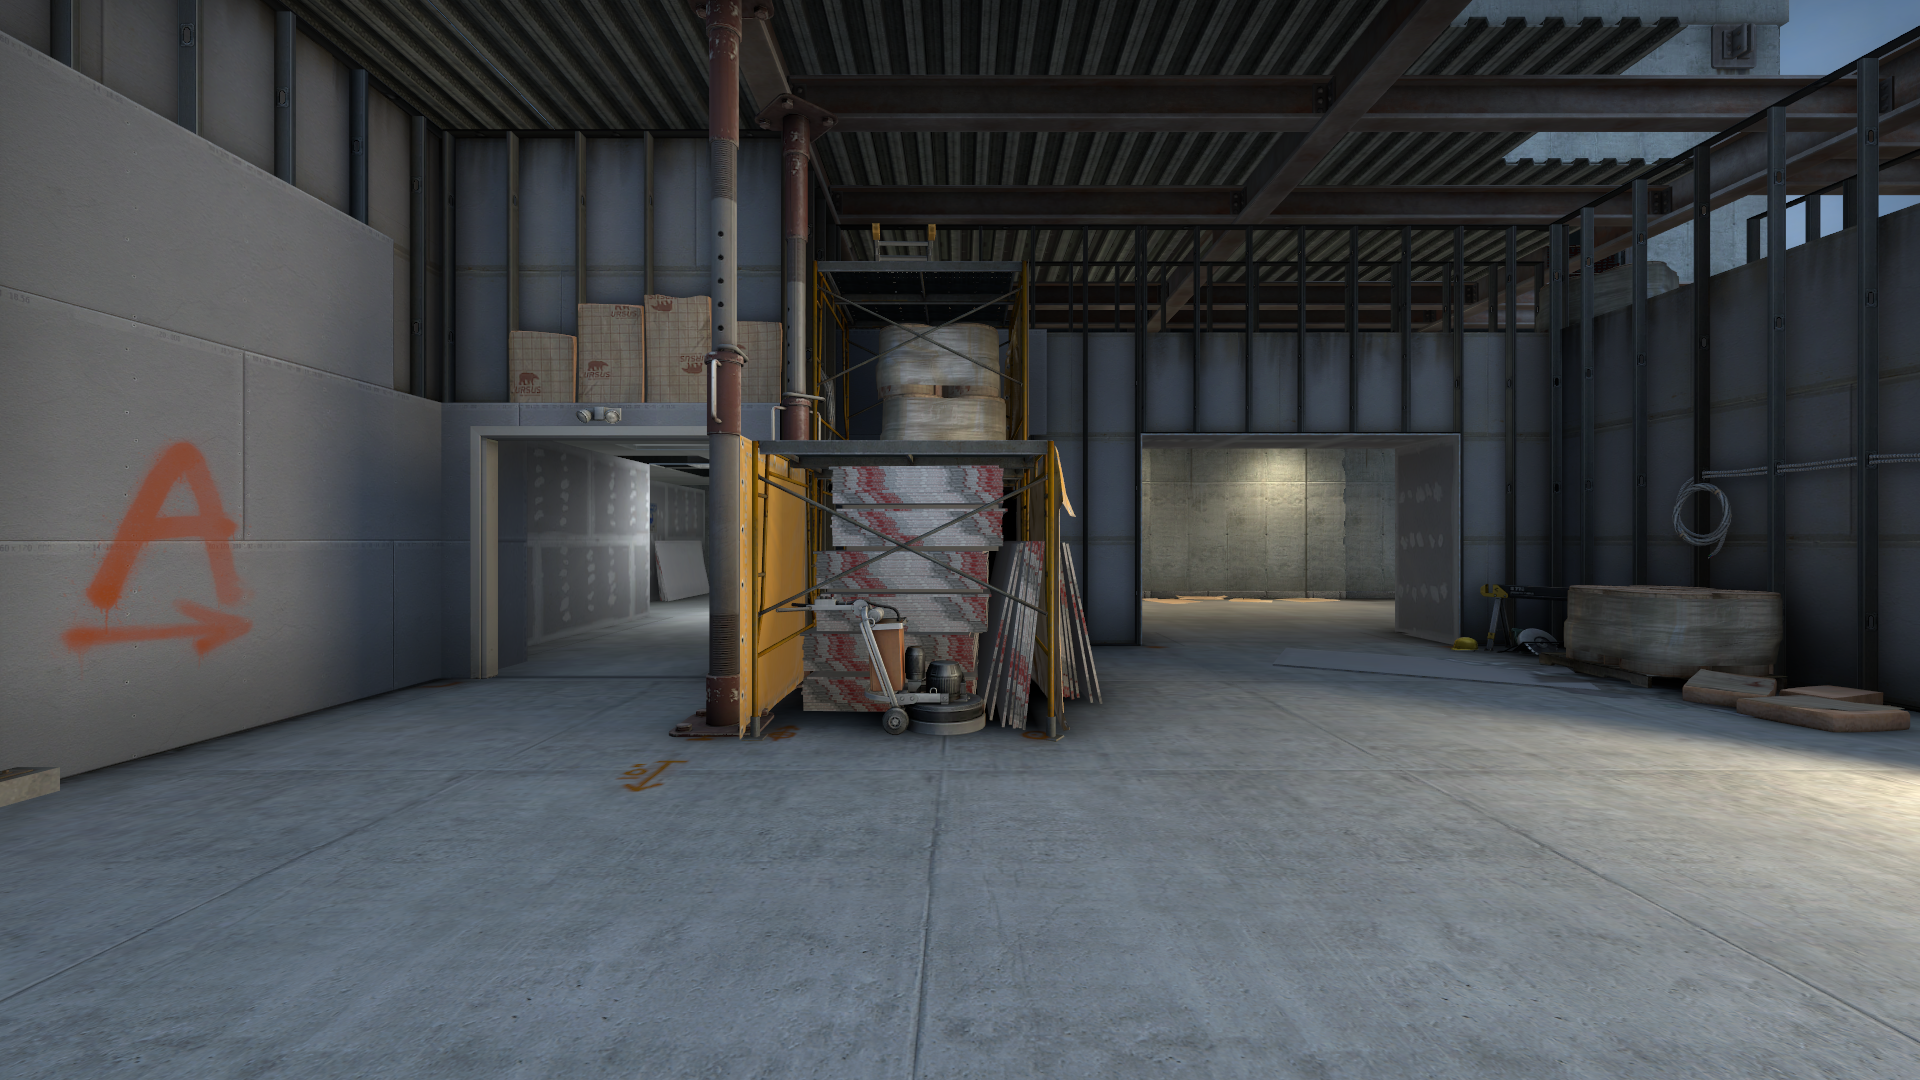
Map: de_vertigo